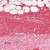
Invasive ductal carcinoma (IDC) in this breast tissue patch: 0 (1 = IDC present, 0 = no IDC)